Interaction volume radius: 5 \u00c5
Interaction volume height: 10 \u00c5
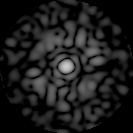
Disorder parameter: 0.8222